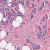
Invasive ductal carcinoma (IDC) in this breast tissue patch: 1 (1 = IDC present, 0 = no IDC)